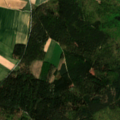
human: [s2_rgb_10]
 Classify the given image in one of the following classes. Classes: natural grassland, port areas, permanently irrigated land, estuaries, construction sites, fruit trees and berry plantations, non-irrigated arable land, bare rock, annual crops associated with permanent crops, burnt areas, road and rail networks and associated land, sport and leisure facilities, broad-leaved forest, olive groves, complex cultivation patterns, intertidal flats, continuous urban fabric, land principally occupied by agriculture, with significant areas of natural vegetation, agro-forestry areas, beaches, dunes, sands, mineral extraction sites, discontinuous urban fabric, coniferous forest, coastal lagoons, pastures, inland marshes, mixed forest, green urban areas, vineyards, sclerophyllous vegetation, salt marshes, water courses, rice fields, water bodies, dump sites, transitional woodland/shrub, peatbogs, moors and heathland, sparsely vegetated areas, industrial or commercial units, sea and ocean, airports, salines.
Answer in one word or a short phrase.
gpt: non-irrigated arable land, broad-leaved forest, coniferous forest, mixed forest